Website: bh-photo
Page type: customer-info-address
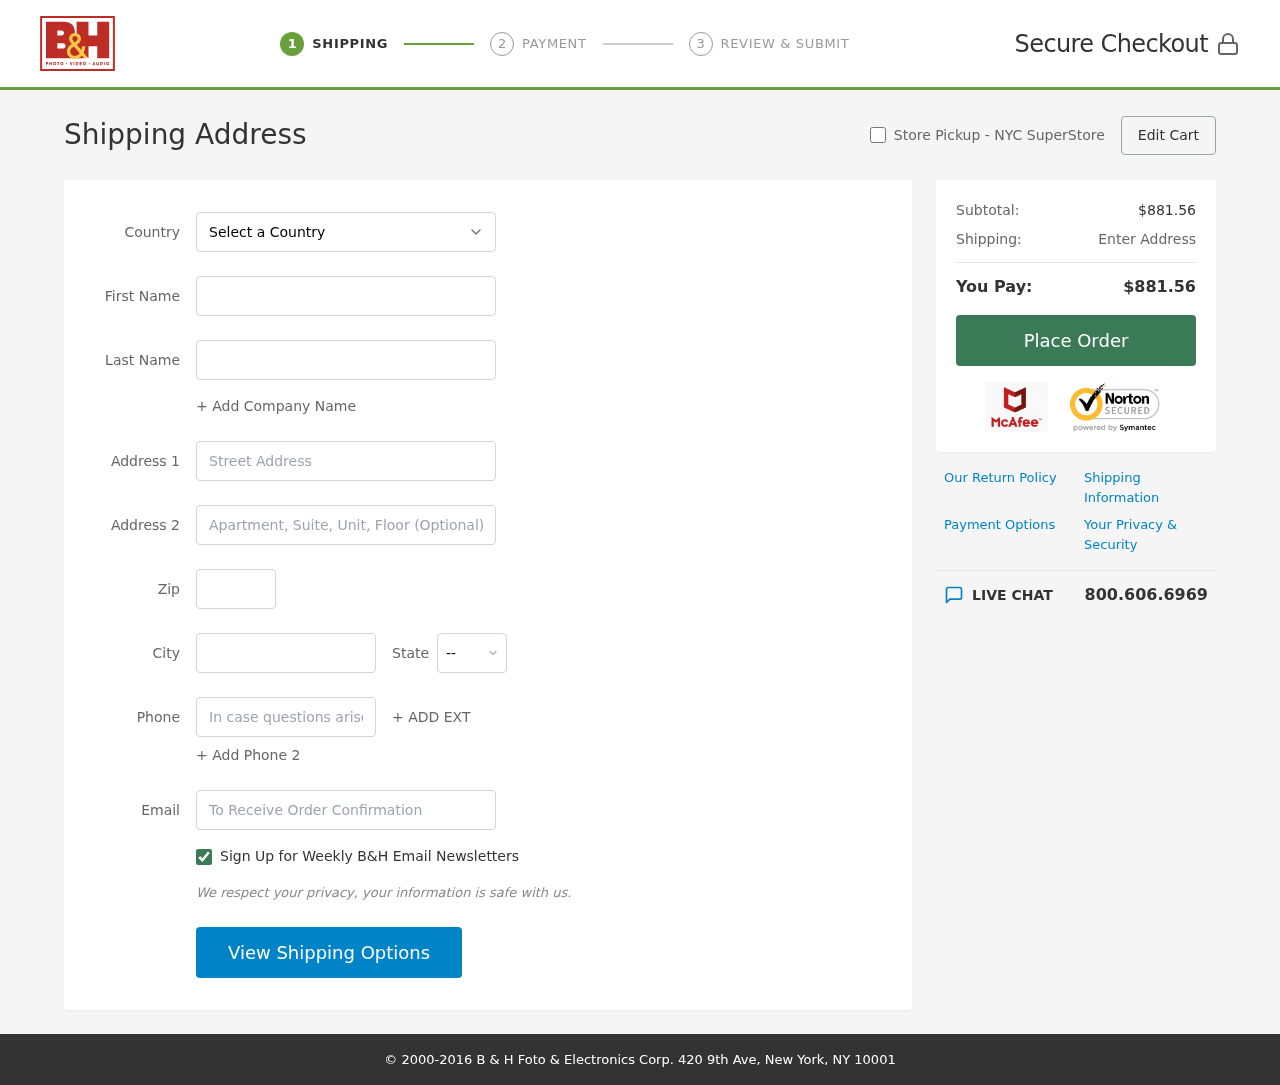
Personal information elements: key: PII_CITY
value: Normaville
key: PII_COUNTRY
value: United States
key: PII_EMAIL
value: kathy.gomez@yahoo.com
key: PII_FIRSTNAME
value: Kathy
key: PII_LASTNAME
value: Gomez
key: PII_PHONE
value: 5385001555
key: PII_POSTCODE
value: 59644
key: PII_STATE_ABBR
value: NY
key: PII_STREET
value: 1747 Henry Orchard Apt. 560
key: PII_STREET2
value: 420 Bush Lock
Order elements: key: ORDER_SUBTOTAL
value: $881.56
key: ORDER_TOTAL
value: $881.56